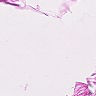
Metastatic tissue present: no